Here is a 2-D grayscale rendering of raw bearing vibration samples (signal-to-image). Determine the bearing's health state. Answer with exactly one of: normal, inner_race, outer_race, ball.
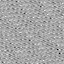
Answer: outer_race